Question: Count the number of objects in the diagram.
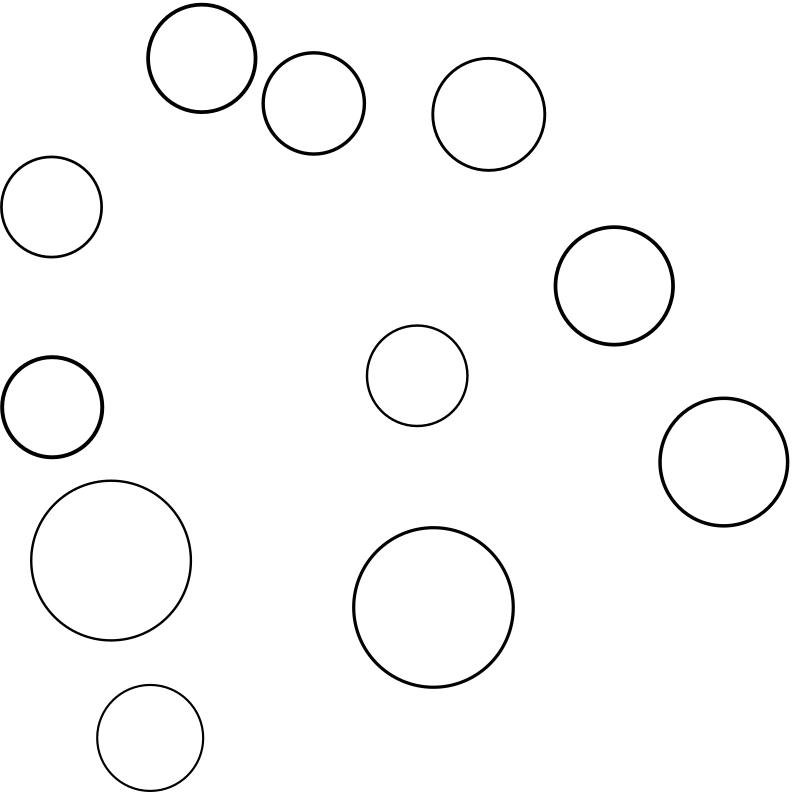
Answer: 11